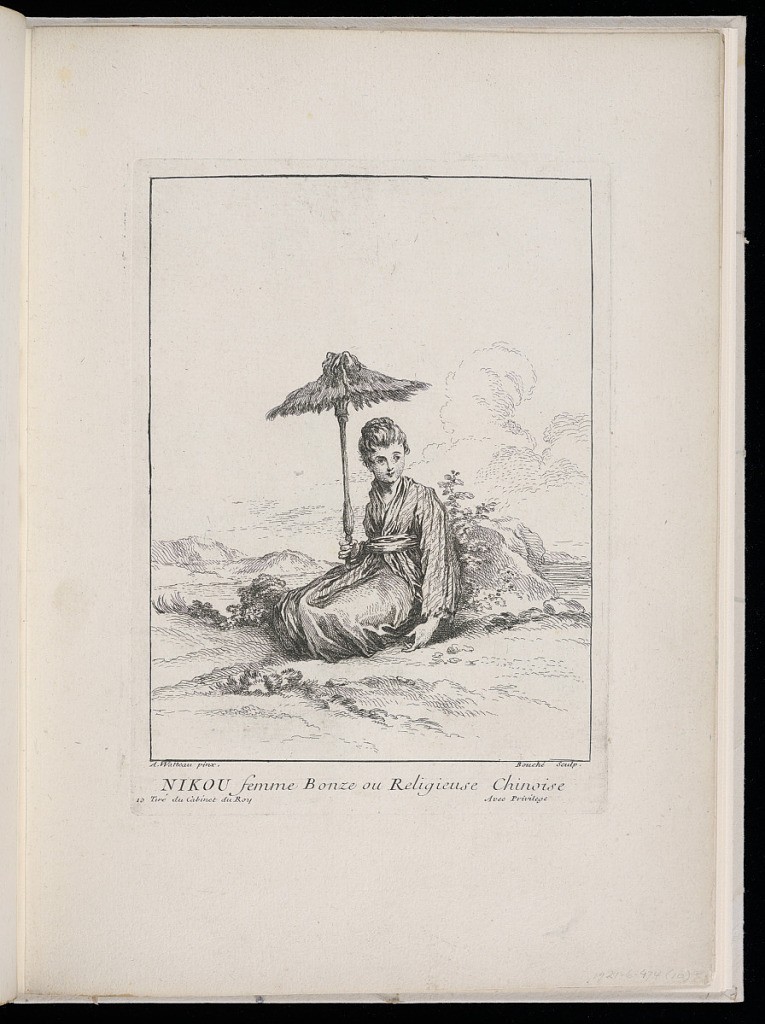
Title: NIKOU femme Bonze ou Religieuse Chinoise
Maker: Antoine Watteau, French, 1684–1721
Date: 1731
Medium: Etching on laid paper
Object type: Print
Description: From a series of twelve prints, a Chinese woman seated in a landscape holding a parasol in her right hand. The plate is titled, signed, and numbered.